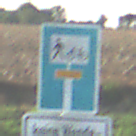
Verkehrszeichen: SackgasseRadverkehrFussgaengerDurchlaessig
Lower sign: HinweisGeaenderteVorfahrtVerkehrsfuehrungVerkehrsregelung3
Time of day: SunriseSunset
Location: Outdoor (Nature)
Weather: Clear
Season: NotSpecified
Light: Natural